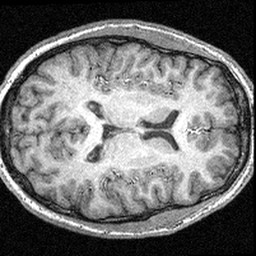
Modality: T1w
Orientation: axial
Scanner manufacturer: siemens
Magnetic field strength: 3 T
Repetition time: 1.57 s
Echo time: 0.00304 s